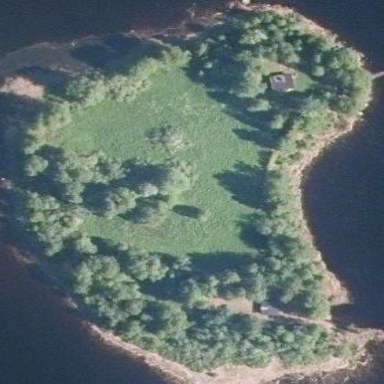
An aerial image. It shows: Islet.